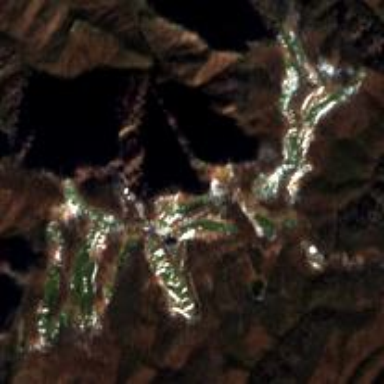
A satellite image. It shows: Golf course.